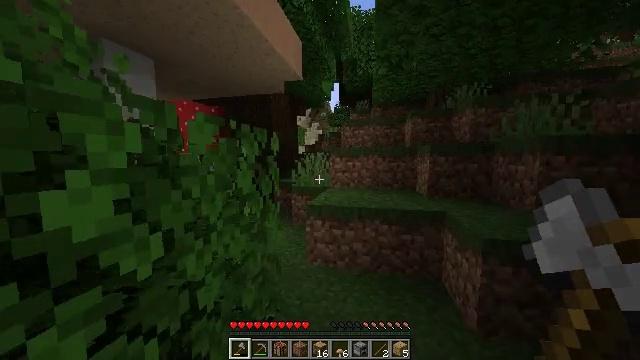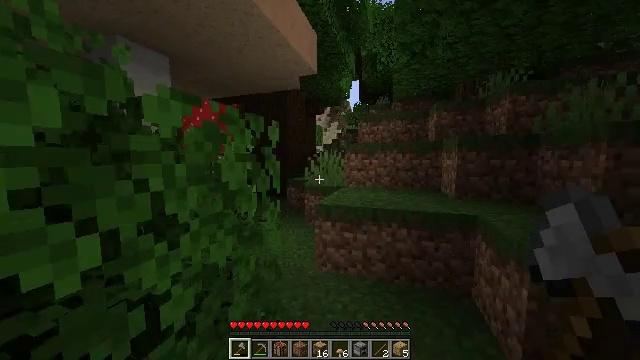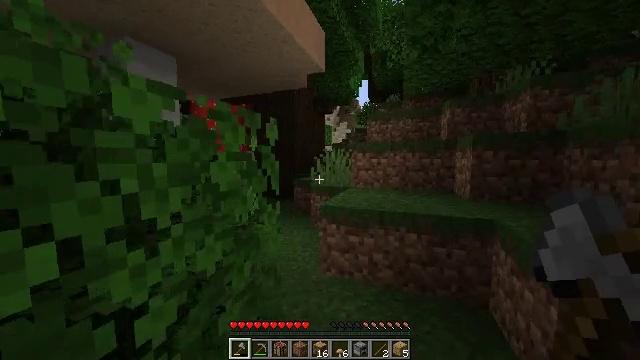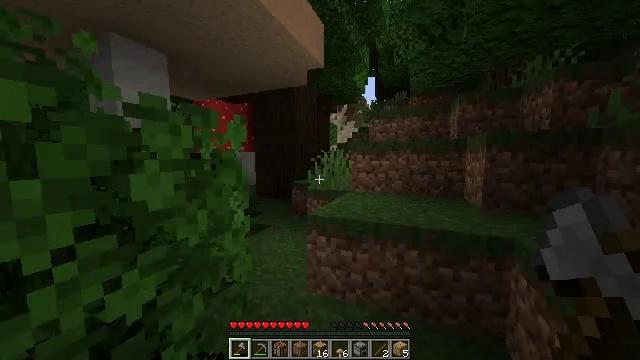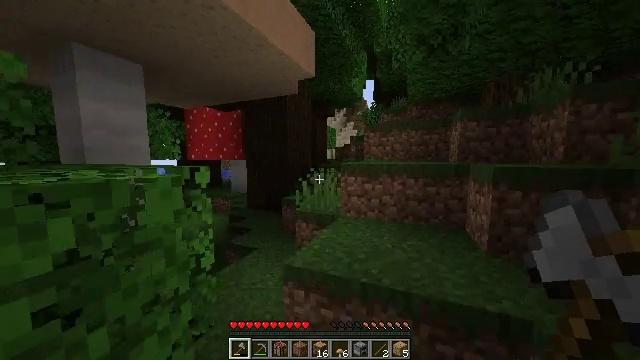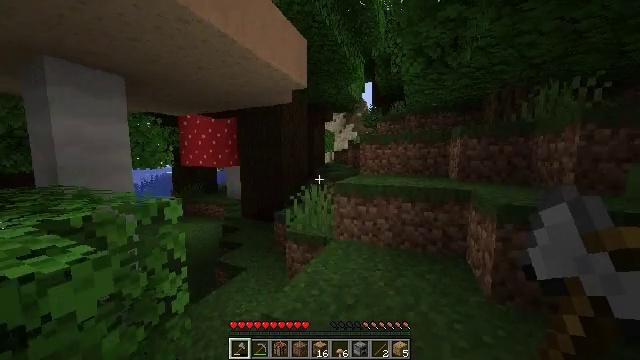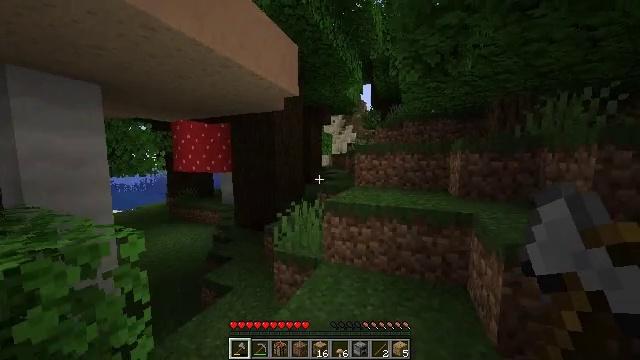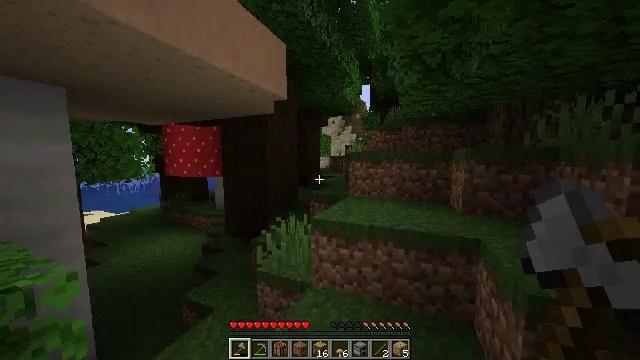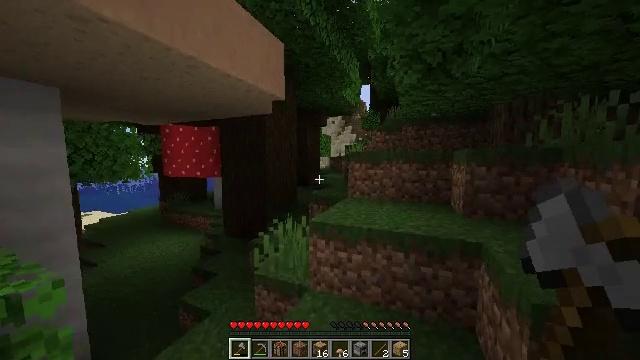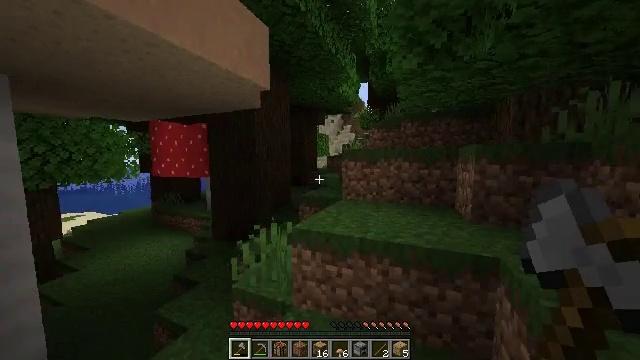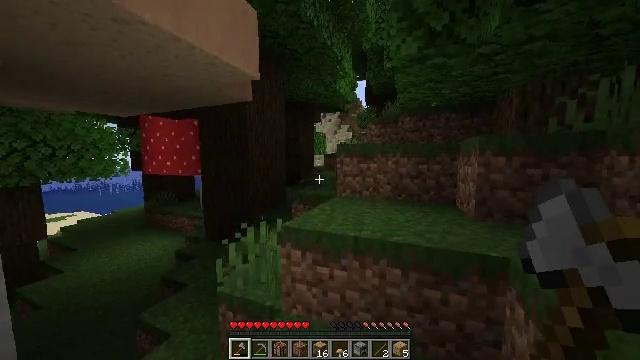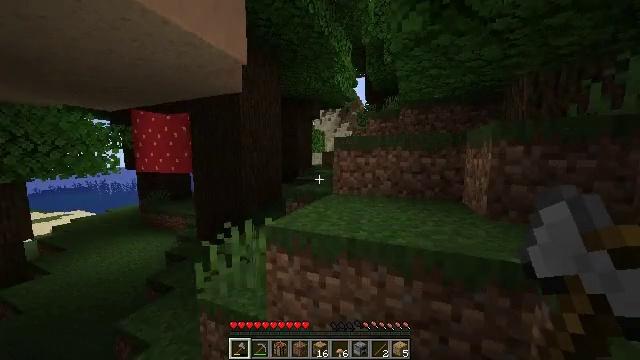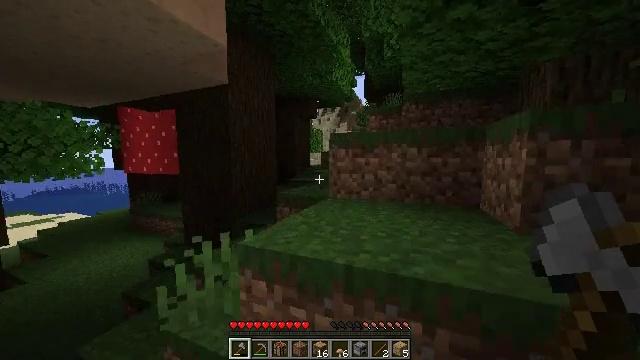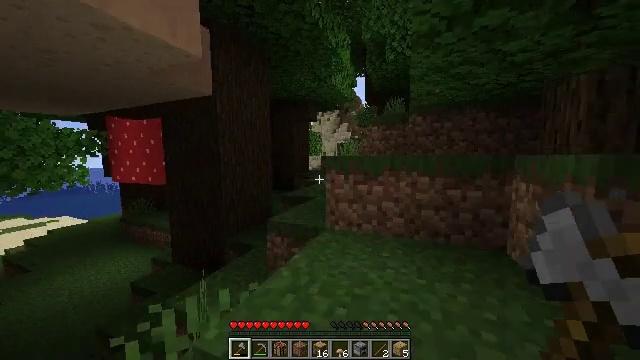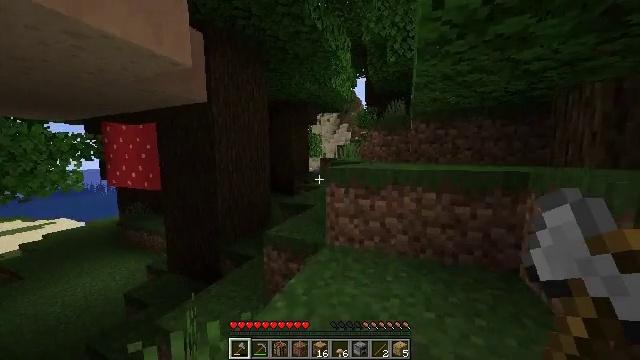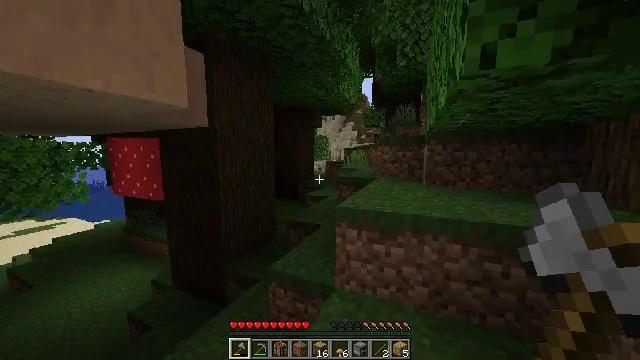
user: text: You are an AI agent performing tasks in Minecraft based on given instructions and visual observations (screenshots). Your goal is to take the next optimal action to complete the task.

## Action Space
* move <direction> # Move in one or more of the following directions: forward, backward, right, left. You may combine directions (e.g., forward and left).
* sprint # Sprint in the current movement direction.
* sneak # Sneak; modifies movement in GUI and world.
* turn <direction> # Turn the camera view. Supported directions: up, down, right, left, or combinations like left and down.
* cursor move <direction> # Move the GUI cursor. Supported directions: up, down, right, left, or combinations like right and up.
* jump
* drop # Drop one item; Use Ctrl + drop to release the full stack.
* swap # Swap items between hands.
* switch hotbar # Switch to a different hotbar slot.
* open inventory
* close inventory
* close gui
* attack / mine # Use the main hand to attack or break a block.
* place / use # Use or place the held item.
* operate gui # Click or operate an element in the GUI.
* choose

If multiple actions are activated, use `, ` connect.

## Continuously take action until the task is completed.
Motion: motion action
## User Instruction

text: Mine brown mushroom block in the forest.
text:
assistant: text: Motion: move forward and move right, sprint, turn left, jump
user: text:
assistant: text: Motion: move forward and move right, sprint, turn left, jump
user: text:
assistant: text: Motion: move forward and move right, sprint, turn left, jump
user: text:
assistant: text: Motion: move forward and move right, sprint, jump
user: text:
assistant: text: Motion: move forward and move right, sprint, jump
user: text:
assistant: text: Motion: move forward, sprint, jump
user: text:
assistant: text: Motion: move forward, sprint, jump
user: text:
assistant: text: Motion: move forward, sprint, jump
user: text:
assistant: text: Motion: move forward, sprint, jump
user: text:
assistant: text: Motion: move forward, sprint, jump
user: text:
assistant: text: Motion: move forward, sprint, jump
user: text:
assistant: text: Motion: move forward, sprint, jump
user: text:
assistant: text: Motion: move forward, sprint, jump
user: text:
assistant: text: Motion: move forward, sprint, jump
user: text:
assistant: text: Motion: move forward, sprint, turn left and down, jump
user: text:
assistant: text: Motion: move forward, sprint, turn left and down, jump
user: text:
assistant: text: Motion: move forward and move right, sprint, turn left and down, jump
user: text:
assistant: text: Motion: move forward and move right, sprint, turn left, jump
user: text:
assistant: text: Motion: move forward and move right, sprint, turn left
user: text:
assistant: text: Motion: move forward and move right, sprint, turn left and up
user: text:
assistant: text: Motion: move right, turn left and up
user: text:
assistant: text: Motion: turn left and up
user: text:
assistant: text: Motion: turn left and up
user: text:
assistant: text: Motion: turn left and up, attack / mine
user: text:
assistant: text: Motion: turn left and up, attack / mine
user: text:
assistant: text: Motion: turn left and up, attack / mine
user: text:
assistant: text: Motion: turn left and up, attack / mine
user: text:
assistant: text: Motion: turn left and up, attack / mine
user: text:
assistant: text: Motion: attack / mine
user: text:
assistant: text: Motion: attack / mine